Question: I'm trying to add the <URL> into my project but when I try to import a file in myViewController.h it doesn't allow it.
I click in my project and I choose "Add files to MyProject"

What do I have to do?
Thanks.
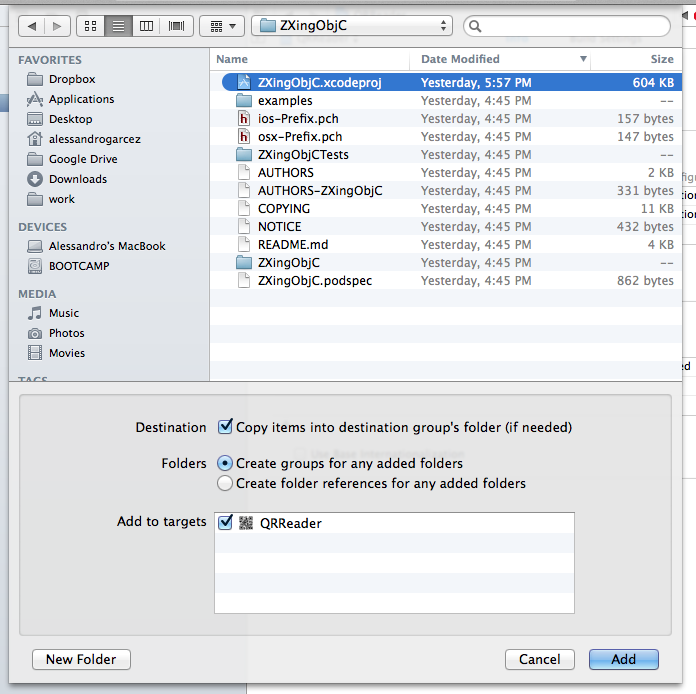
Answer: It's necessary drag whole folder and not just the project how I was making.